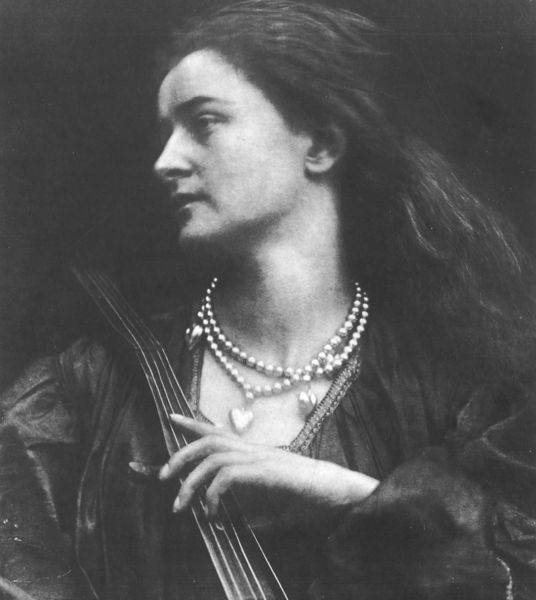
Titel: And Enid Sang
Künstler: Julia Margaret Cameron
Institution: Bath, The Royal Photographic Society
Schlagwörter: hand, weiß, finger, frau, kleid, nase, profil, schwarz, jung, hals, instrument, portrait, porträt, gewand, haare, bass, gitarre, kontrabass, musik, cello, kette, perlenkette, halskette, foto, fotografie, schwarzweiß, saite, herz, laute, dunkelhaarig, schwarz/weiß, träumerisch, griffbrett